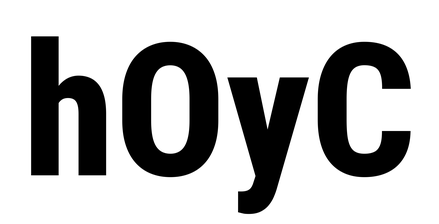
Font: Roboto_Condensed_ExtraBold